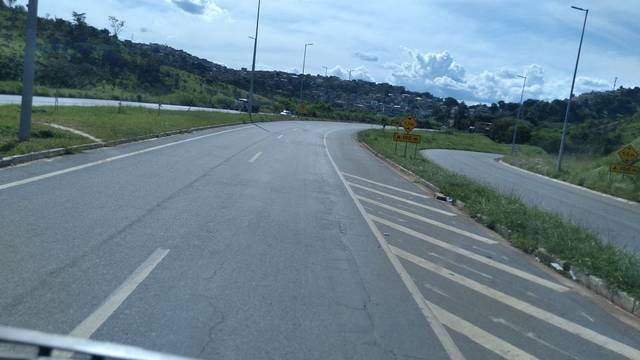
Region: Brazil
Coordinates: -19.871, -43.886